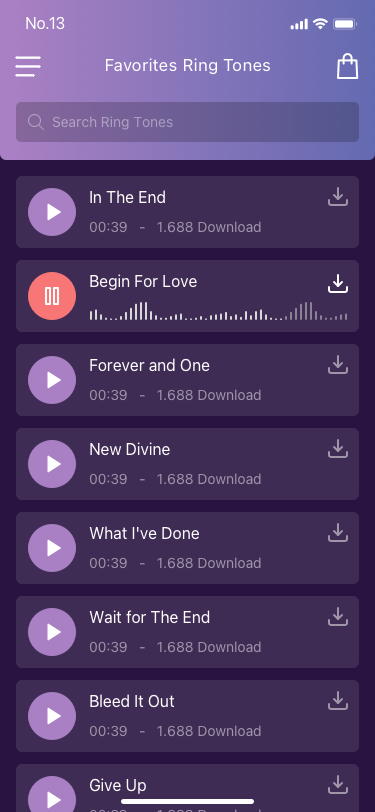
Text in this UI design:
Favorites Ring Tones
Search Ring Tones